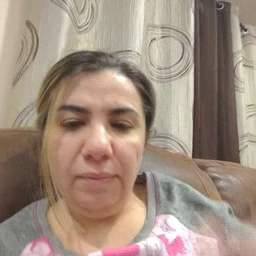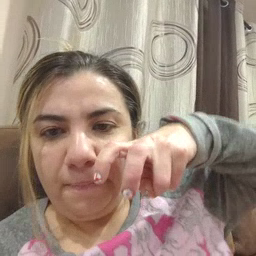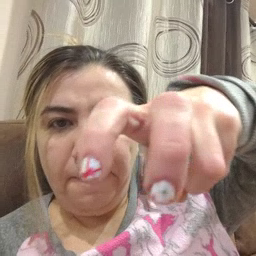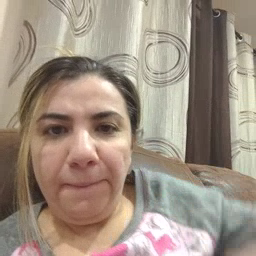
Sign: ride